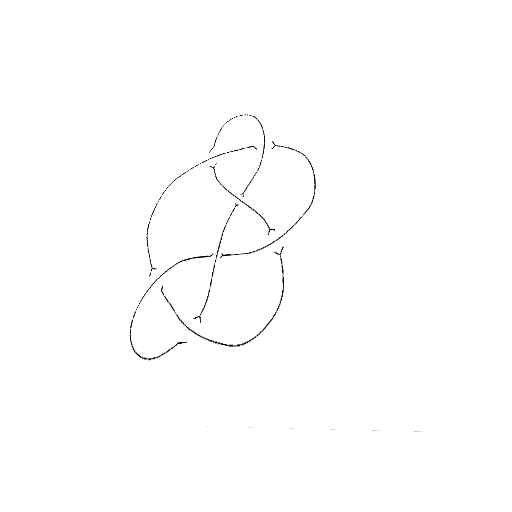
Crossing number: 7